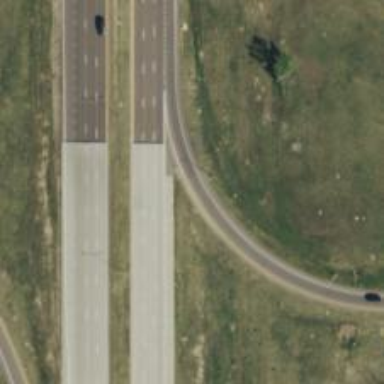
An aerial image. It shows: Trunk link highway.